Question: I have a 'UIWebView' that works fine for viewing an Word or Excel document stored in the app's local Documents folder.
I can use either:
'''
[webView loadData:documentData MIMEType:mimeType textEncodingName:textEncoding baseURL:baseDocumentURL];
'''
Or:
'''
[webView loadRequest:[NSURLRequest requestWithURL:baseDocumentURL]];
'''
In both cases, 'baseDocumentURL' is a 'file://' URL pointed at a file in the app's local Documents folder.
If I try to view an Word or Excel document -- by either '-loadData:MIMEType:textEncodingName:baseURL:' or by '-loadRequest:' -- my app throws an exception and crashes.
If I view the document through a web server, via Mobile Safari, the Safari browser displays the following error message:

My own 'UIWebView' crashes while Mobile Safari works. What am I missing in setting up my web view that is causing an exception to be thrown?
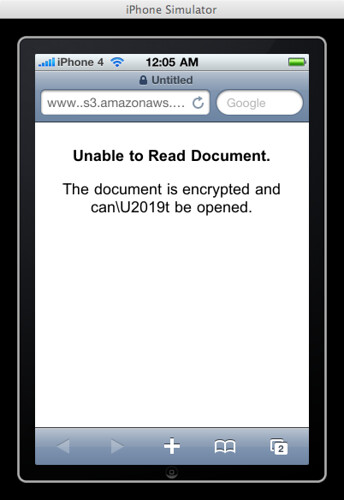
Answer: Some progress:
If I disable the 'objc_exception_throw' global breakpoint in Xcode, then my app's web view behaves like the Mobile Safari web view, showing the same "This document is encrypted and can't be opened." error within the view.
Question:
Is there a way to send credentials or other information that my 'UIWebView' can use to decrypt the Office document before loading the URL?